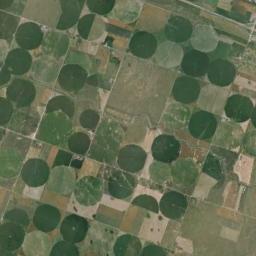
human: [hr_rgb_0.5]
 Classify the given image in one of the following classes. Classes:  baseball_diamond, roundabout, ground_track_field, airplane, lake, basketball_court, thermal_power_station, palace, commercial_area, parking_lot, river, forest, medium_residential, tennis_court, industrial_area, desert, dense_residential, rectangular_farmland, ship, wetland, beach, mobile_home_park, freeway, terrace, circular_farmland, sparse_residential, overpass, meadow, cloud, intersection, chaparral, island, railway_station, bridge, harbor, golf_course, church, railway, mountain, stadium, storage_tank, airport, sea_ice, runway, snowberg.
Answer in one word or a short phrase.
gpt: circular_farmland